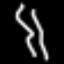
Label: squiggle